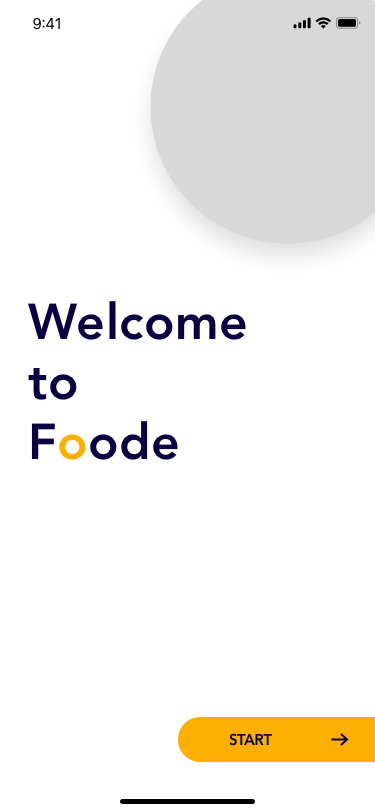
Text in this UI design:
Welcome
to
Foode